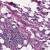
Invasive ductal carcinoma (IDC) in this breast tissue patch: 0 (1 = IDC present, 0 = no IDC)